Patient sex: M
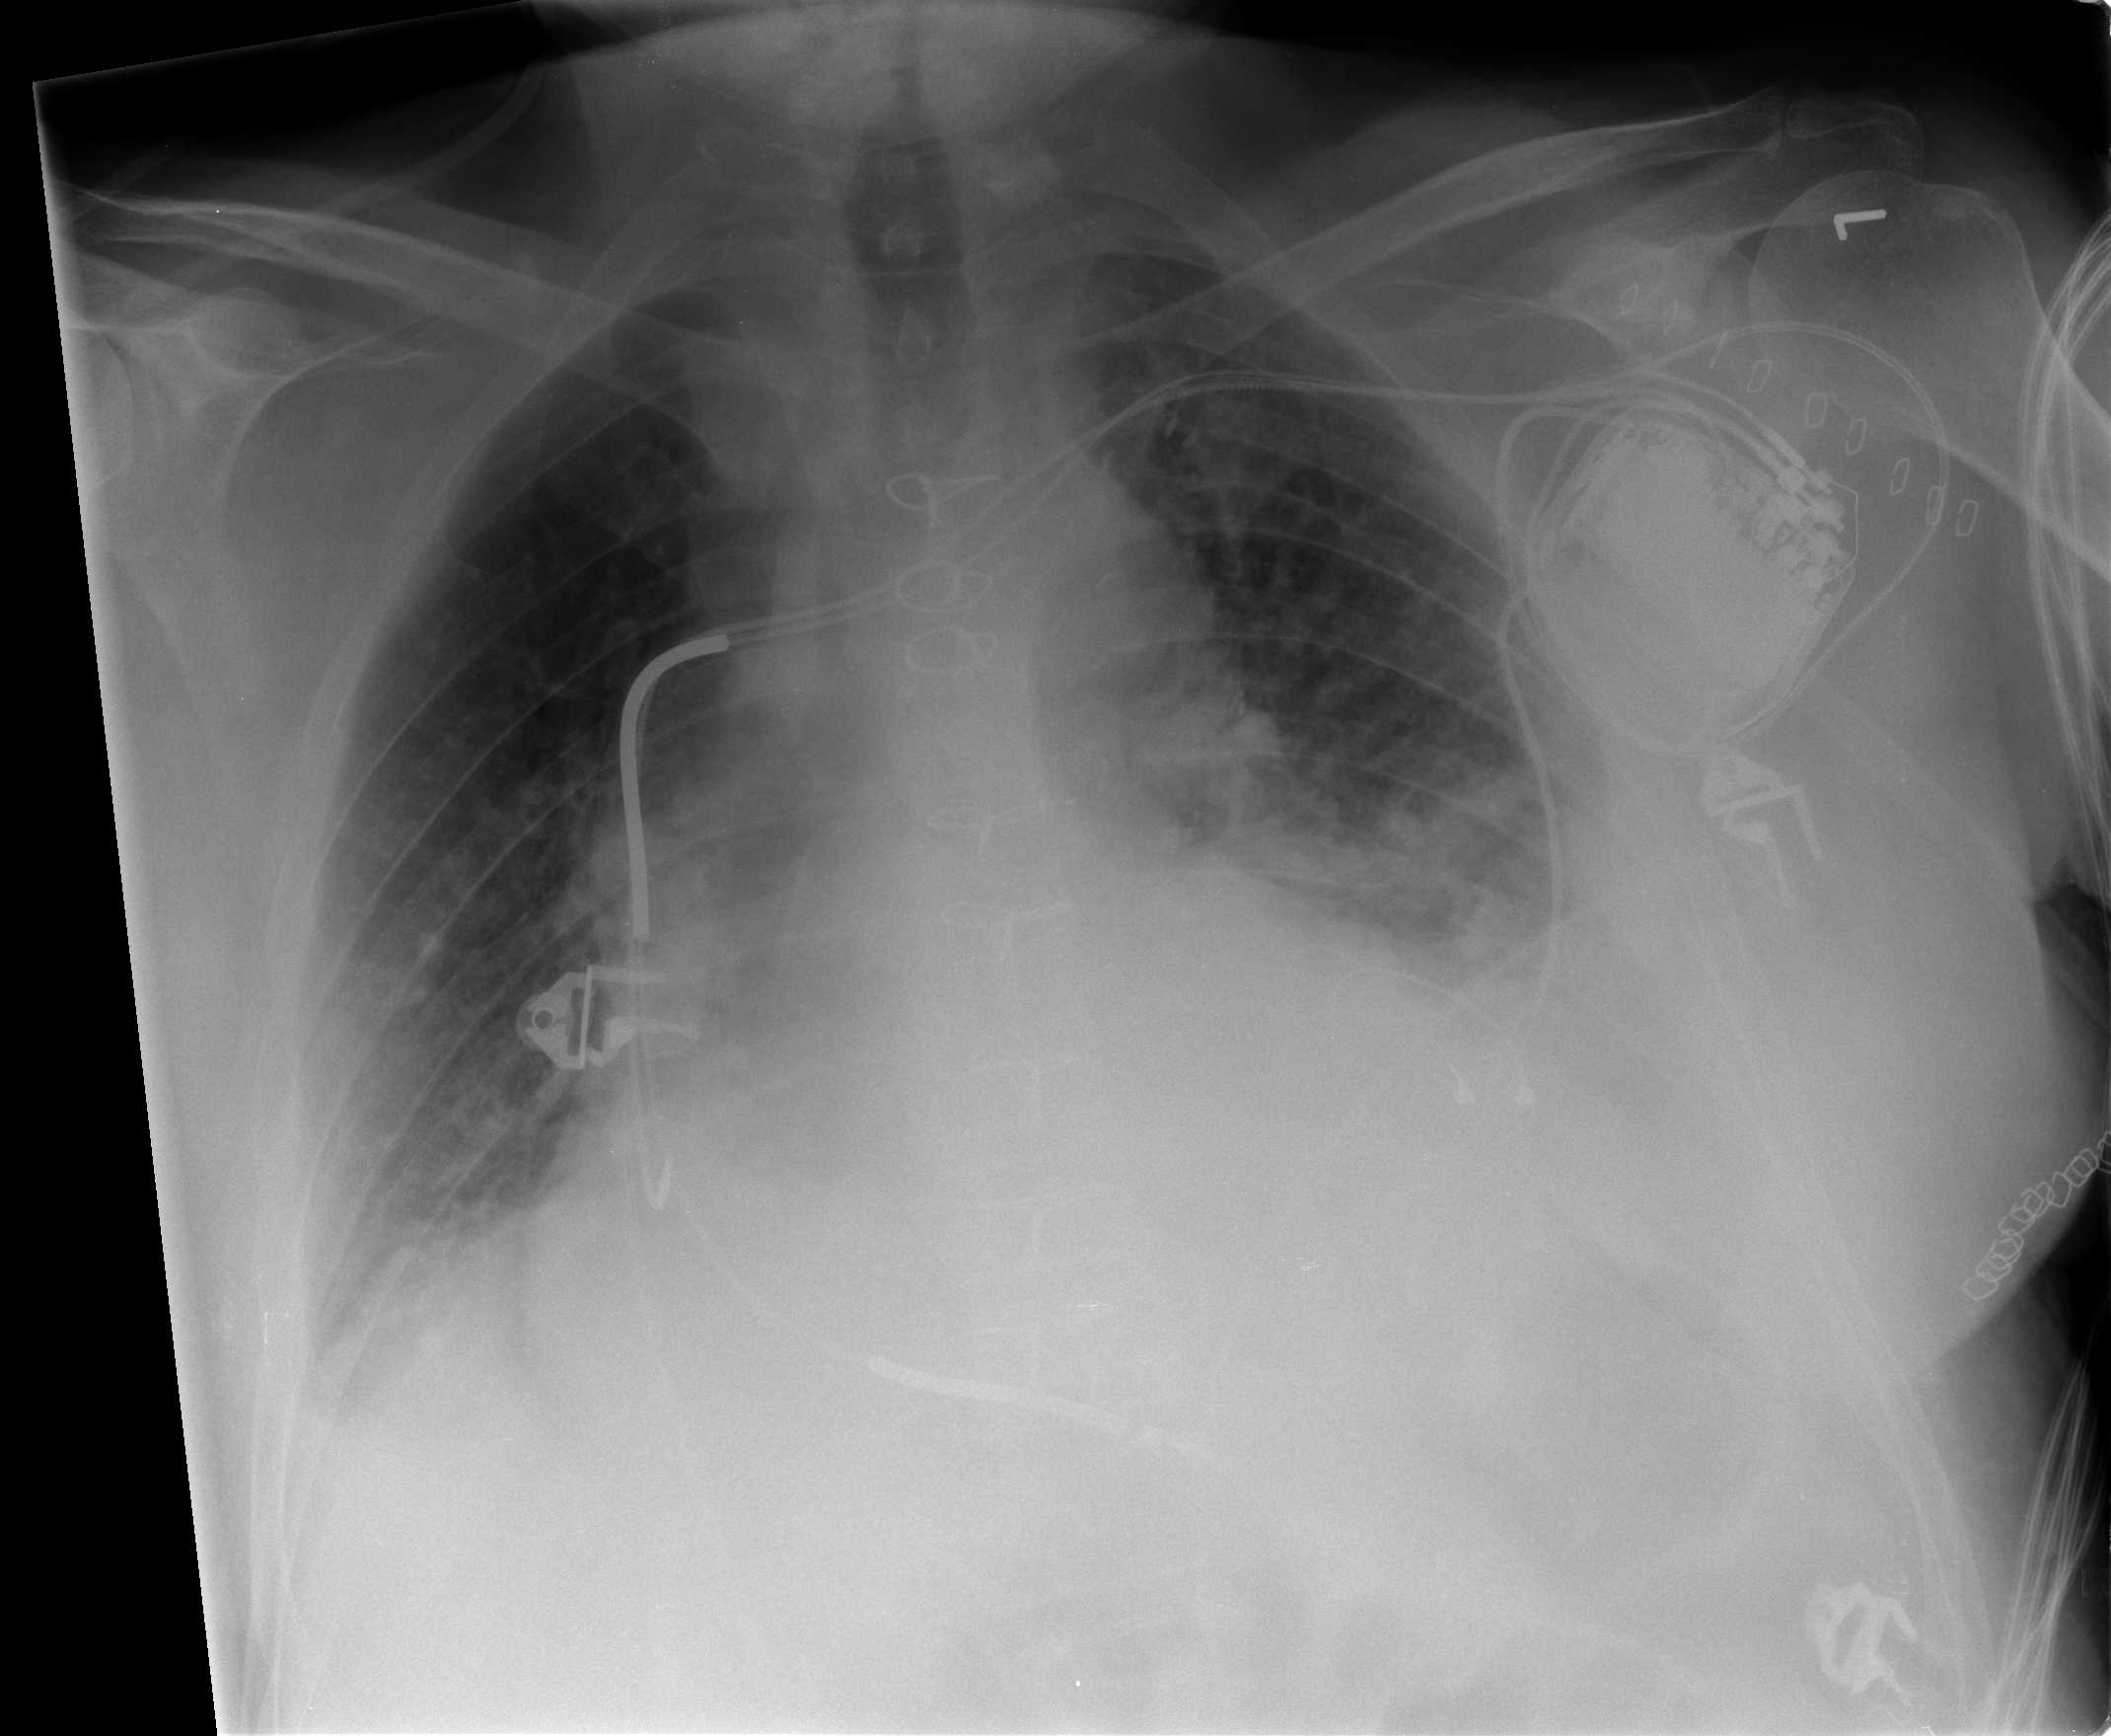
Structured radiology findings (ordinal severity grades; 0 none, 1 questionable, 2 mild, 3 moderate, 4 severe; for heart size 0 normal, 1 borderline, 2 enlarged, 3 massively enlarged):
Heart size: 3
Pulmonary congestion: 3
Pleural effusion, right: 2
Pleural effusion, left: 3
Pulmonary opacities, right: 2
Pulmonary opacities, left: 2
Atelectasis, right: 3
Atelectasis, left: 3